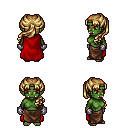
a pixel art fantasy rpg character, female body template, orc, green skin, red cape, robe skirt, blonde princess hairstyle, metal gloves, four views (front, back, left, right), 2x2 character sprite sheet, small pixel art, hard edges, no anti-aliasing